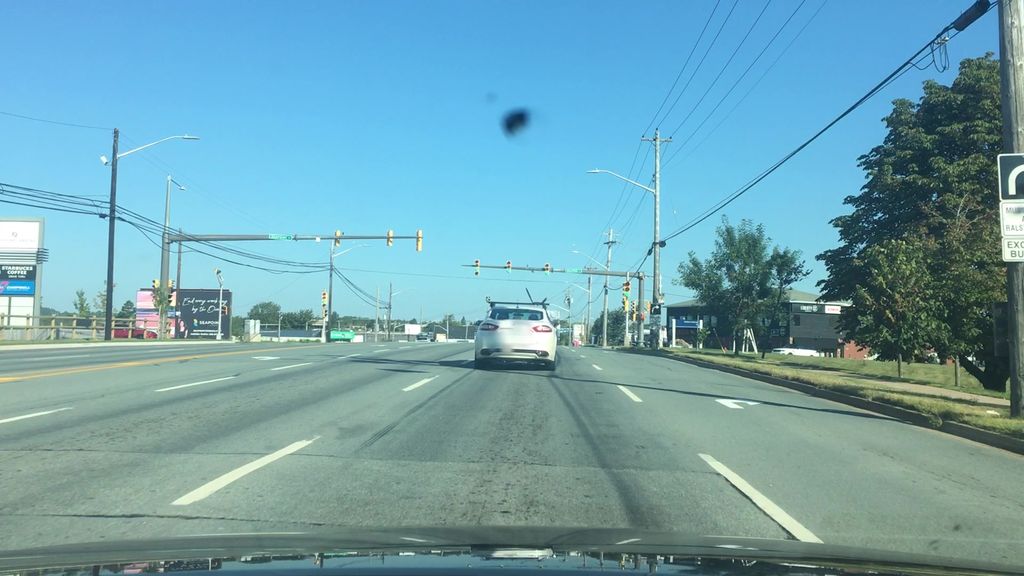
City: halifax